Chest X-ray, PA view. Patient: 62 years old, sex M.
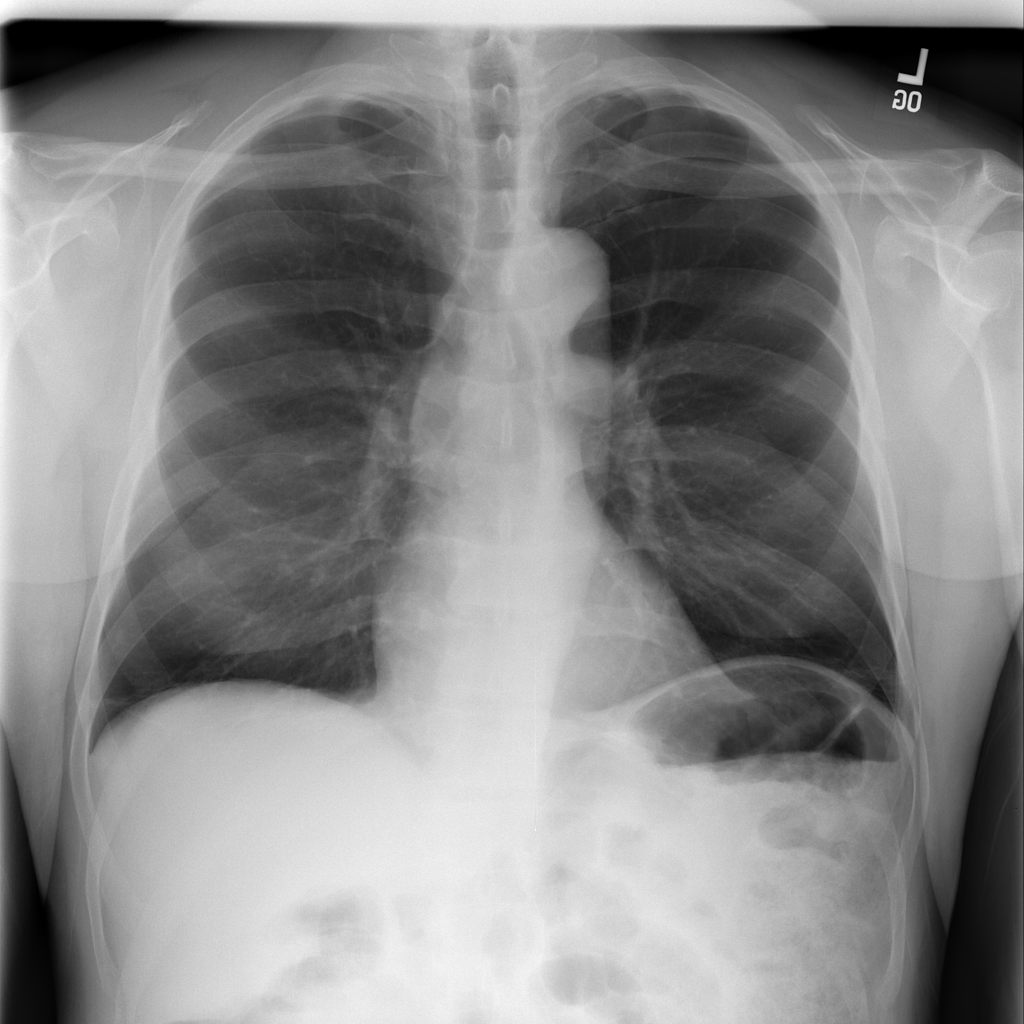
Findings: Atelectasis